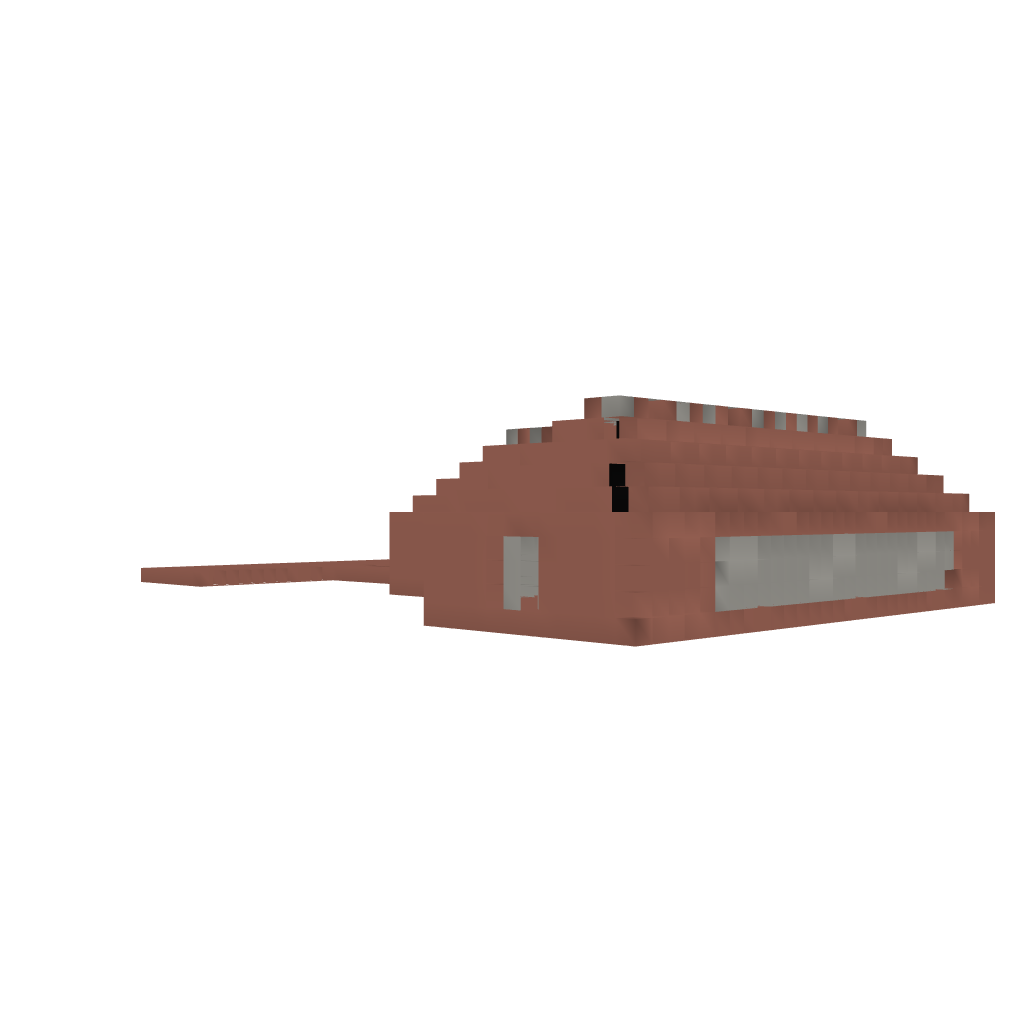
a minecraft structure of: Brick mansion